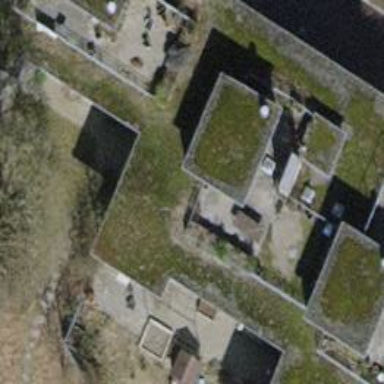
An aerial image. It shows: Flat-roofed terrace building.